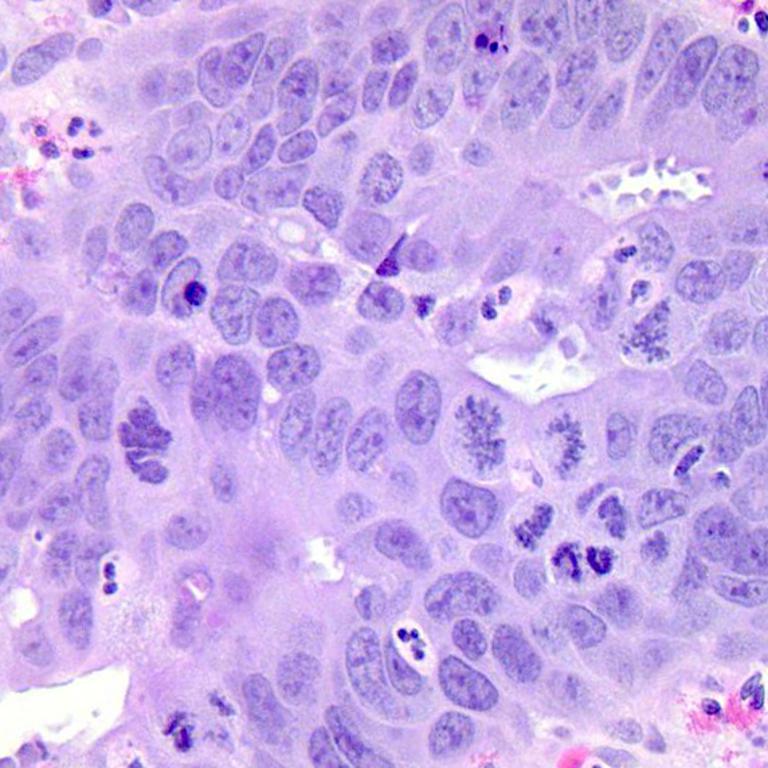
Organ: colon
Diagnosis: adenocarcinomas